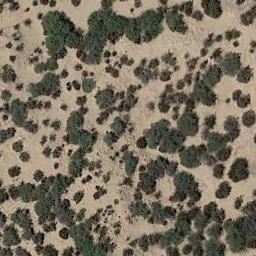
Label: chaparral